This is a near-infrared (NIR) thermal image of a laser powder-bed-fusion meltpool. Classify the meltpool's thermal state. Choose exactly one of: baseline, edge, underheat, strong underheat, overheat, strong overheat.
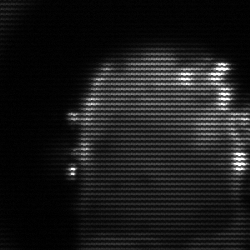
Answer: baseline